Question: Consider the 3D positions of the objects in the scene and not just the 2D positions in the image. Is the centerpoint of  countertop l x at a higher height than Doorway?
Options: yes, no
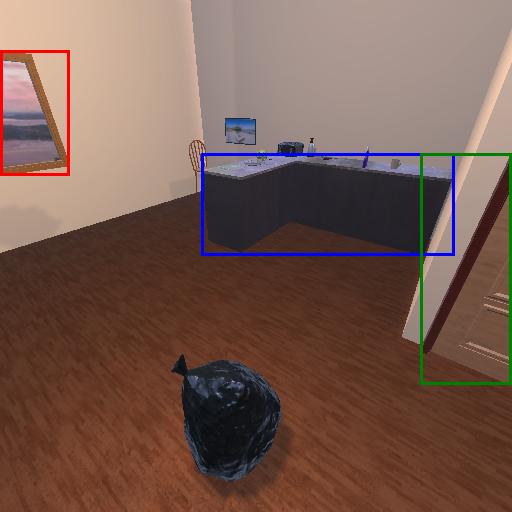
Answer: yes